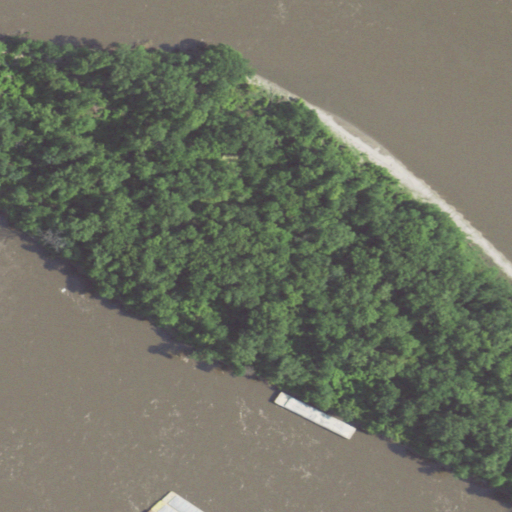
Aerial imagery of island in Illinois named Pearl Island containing woody wetlands, open water, and herbaceous wetlands